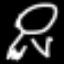
Label: frog